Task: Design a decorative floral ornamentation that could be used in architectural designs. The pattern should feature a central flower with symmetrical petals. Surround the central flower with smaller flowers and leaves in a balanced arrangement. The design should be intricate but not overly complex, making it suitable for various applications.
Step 376:
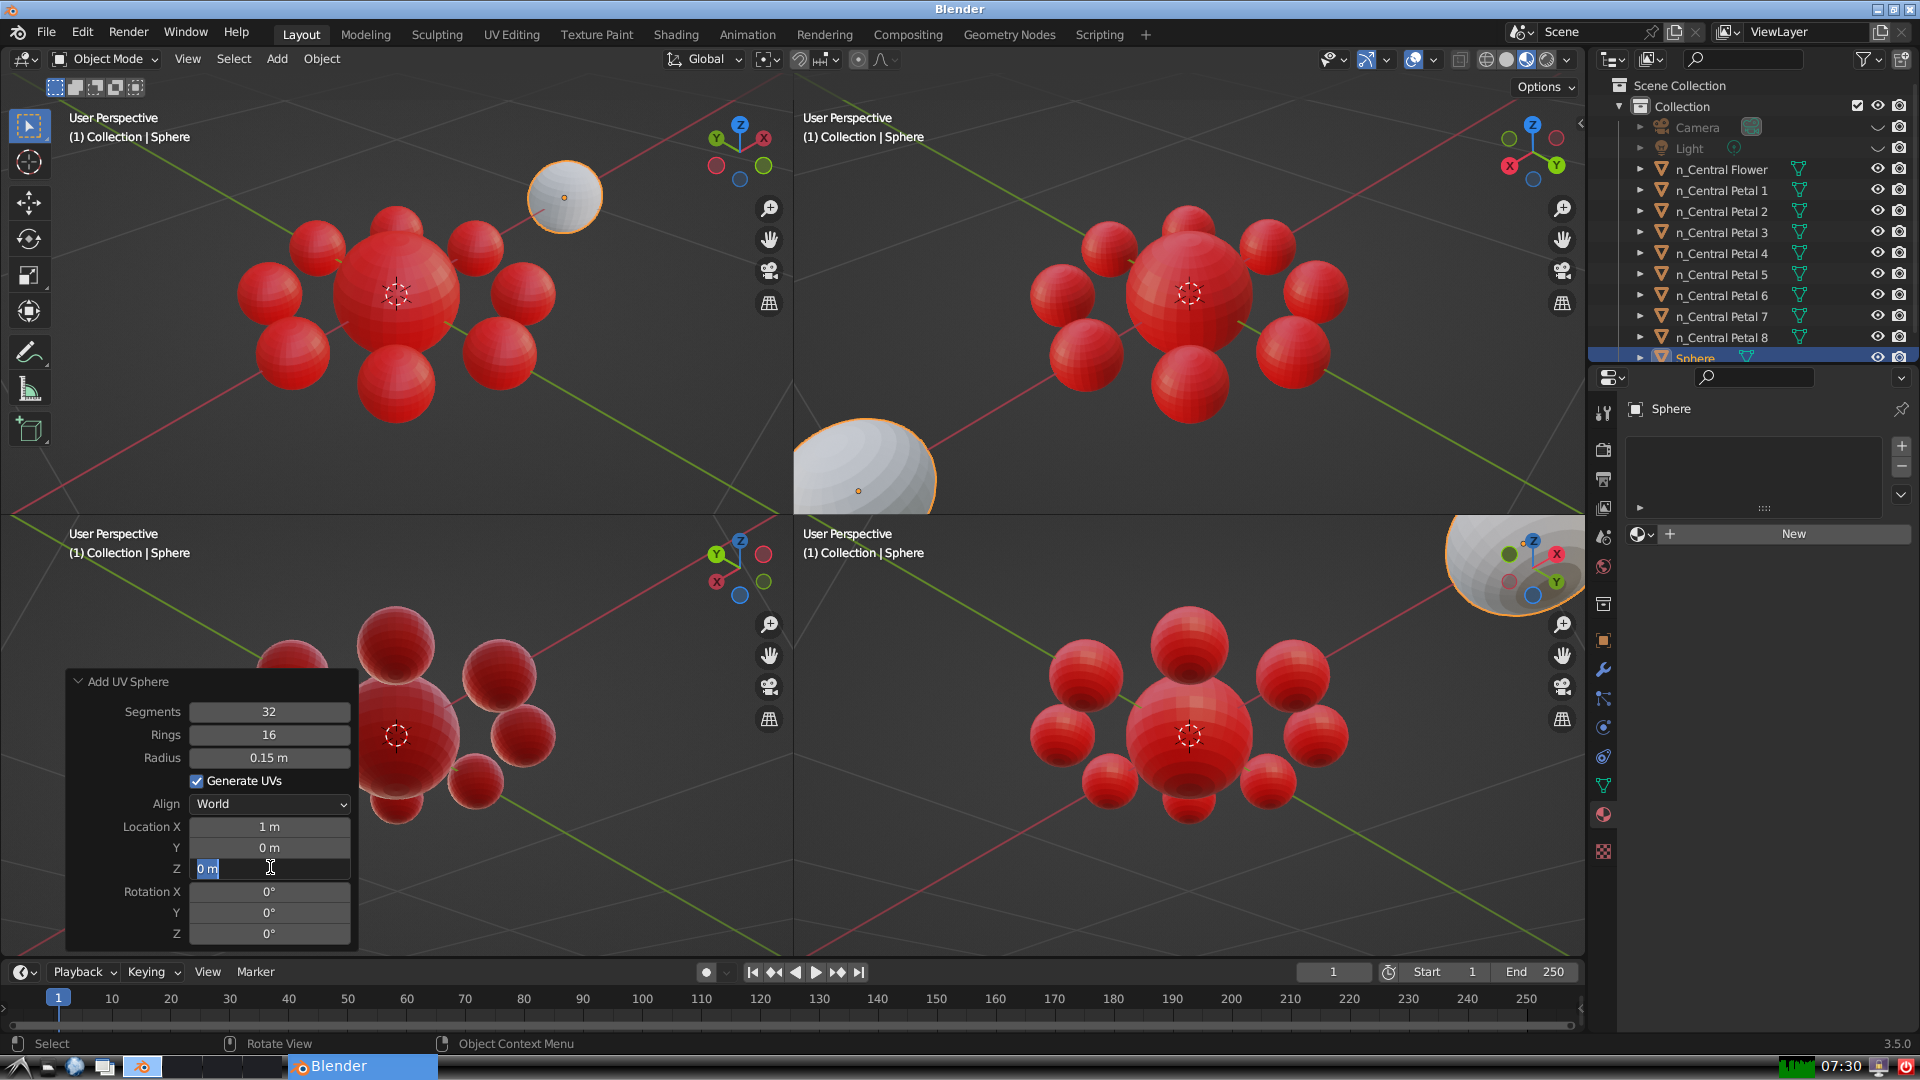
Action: input_text: 0.0